Question: First, im a beginner in PHP so please bear with me.
I want to create something like this JSON array :
'''
{
children: [
{
id: "1"
user_id: "1"
name: "Test"
gender: "M"
born_date: "2014-10-01"
born_hour: "12:12:12"
hospital: "test hospital"
}-
}-
{
id: "2"
user_id: "1"
name: "test2"
gender: "F"
born_date: "2014-10-06"
born_hour: null
hospital: null
}-
]
result: "true"
total: 2
}
'''
To make my question easier, this is an easy to read JSON i want to create ( in my case) :

The 'children' should become the parent and array. This is what i accomplished so far :
'''
{
0: {
children: {
id: "1"
user_id: "1"
name: "Test"
gender: "M"
born_date: "2014-10-01"
born_hour: "12:12:12"
hospital: "test hospital"
}-
}-
1: {
children: {
id: "2"
user_id: "1"
name: "test2"
gender: "F"
born_date: "2014-10-06"
born_hour: null
hospital: null
}-
}-
result: "true"
total: 2
}
'''
The children is not the parent of the items and not in array ([]).
This is my code to generate the above JSON :
'''
$resultArray = array('result' => 'true', 'total' => $size);
foreach($result as $child)
{
if($child)
{
//add to array
$resultArray[] = array('children' => array('id' => $child['id'],
'user_id' => $child['user_id'],
'name' => $child['name'],
'gender' => $child['gender'],
'born_date' => $child['born_date'],
'born_hour' => $child['born_hour'],
'hospital' => $child['hospital']));
}
}
$this->response($resultArray, 200);
'''
Please kindly help me. Thanks for your help.
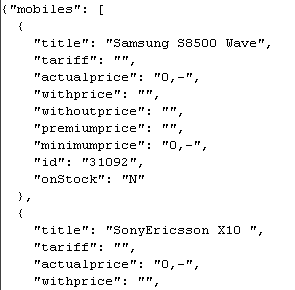
Answer: You could just buil the array first, push all items etc. Then finally put that parent key on the end and put the gathered array inside that:
'''
foreach($result as $child) {
if($child) {
// so build it first
$resultArray[] = array(
'id' => $child['id'],
'user_id' => $child['user_id'],
'name' => $child['name'],
'gender' => $child['gender'],
'born_date' => $child['born_date'],
'born_hour' => $child['born_hour'],
'hospital' => $child['hospital']
);
}
}
// end then finally, put it inside the parent key children
$resultArray = array('result' => 'true', 'total' => $size, 'children' => $resultArray);
$this->response($resultArray, 200);
'''